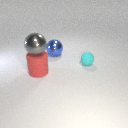
large blue metal sphere behind large red rubber cylinder